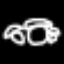
Label: mushroom